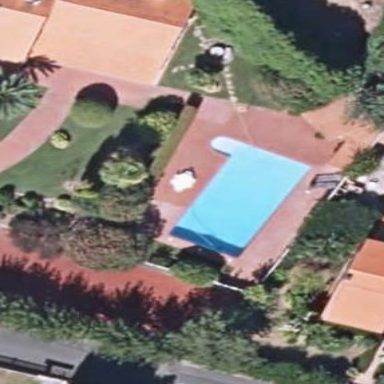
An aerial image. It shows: Swimming pool located in leisure land.